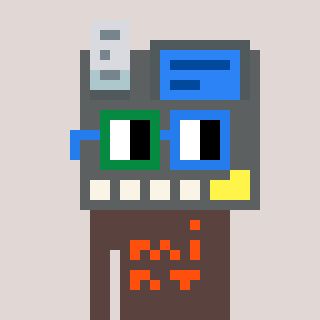
a pixel art character with square green and blue glasses, a cash register-shaped head and a darkbrown-colored body on a warm background